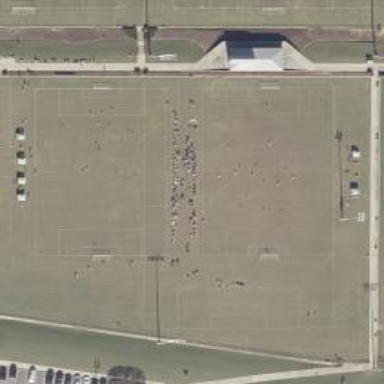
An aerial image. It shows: Soccer pitch for leisure land activities.